Биполярный транзистор — полупроводниковый прибор с тремя выводами, подключенными к трём последовательно расположенным слоям полупроводника с чередующимся типом примесной проводимости. По этому способу чередования различают $n-p-n$ и $p-n-p$ транзисторы (известно, что $p-n$ переход открыт при подключении «плюса» к $p$-области и «минуса» к $n$-области). Вывод соответствующий центральному слою называется база, два других вывода — коллектор и эмиттер (рис. 1).  Рис. 1 Для определения выводов и типа транзистора подавайте на него напряжение не более $2~В$.
Найдите вывод базы транзистора. Зарисуйте схему измерений.
Определите тип транзистора: $p-n-p$ или $n-p-n$. Несмотря на то, что выводы коллектор и эмиттер подключены к областям с одинаковой проводимостью, они имеют разное назначение и свойства. Это достигается тем, что площадь контакта база—эмиттер значительно меньше площади база-коллектор. Для того, чтобы в цепи коллектор—эмиттер пошел ток, необходимо «открыть» транзистор. Для «открытия» транзистора между выводами база—эмиттер прикладывают разность потенциалов так, чтобы переход база—эмиттер был открыт, а переход коллектор—база закрыт. В этом режиме проявляется основное свойство транзистора: через базу течёт небольшой ток, который может управлять большим током коллектора.
Найдите выводы эмиттера и коллектора. Для этого соберите цепь по схеме рис. 2. Снимите зависимость тока коллектора $I_\text{К}$ от тока базы $I_\text{Б}$. Вычислите коэффициент усиления по току $h_{21\text{Э}}=I_\text{К}/I_\text{Б}$. Теперь поменяйте местами выводы эмиттера и коллектора. Снимите аналогичную зависимость и вычислите коэффициент усиления $h_{21\text{К}}=I_\text{Э}/I_\text{Б}$. Должно получиться $h_{21\text{Э}} > h_{21\text{К}}$. Схематически укажите выводы транзистора.
Соберите цепь по схеме рис. 3. Снимите зависимость тока коллектора $I_\text{К}$ от напряжения база—эмиттер $U_\text{БЭ}$.
Соберите усилитель (см. рис. 4, $R_\text{К}=100~\text{Ом}$). Коэффициентом усиления называется величина $K_u=U_\text{вых}/U_\text{вх}$. На вход подавайте синусоидальный сигнал с амплитудой, не превосходящей $0.5~В$. Подберите значение $R_\text{Б}$ в диапазоне $20\ldots230~\text{кОм}$ так, чтобы выходной сигнал был также синусоидальным. Если вы замечаете нелинейные искажения формы сигнала, попробуйте уменьшить амплитуду. Исследуйте зависимость коэффициента усиления $K_u$ от частоты сигнала. Исследуйте весь возможный диапазон частот.
Постройте график зависимости $K_u(f)$ в удобных координатах. Определите нижнюю граничную частоту $f_\text{н}$ и верхнюю граничную частоту $f_\text{в}$ (частоты, на которых коэффициент усиления в $\sqrt2$ раз меньше максимального значения).
Соберите схему согласно рис. 5: $R_1=2.7~\text{кОм}$, $R_2=1~\text{кОм}$. Между выходами $\rm X$, $\rm Y$ и землей включите светодиоды. Подавая на входы $\rm A$, $\rm B$ по очереди импульс положительного напряжения (показано пунктиром), опишите, как ведут себя светодиоды. Объясните результаты наблюдений.
Получите выходную характеристику транзистора (зависимость тока коллектора $I_\text{К}$ от напряжения $U_\text{КЭ}$ при фиксированном токе базы). Используйте для этого схему на рис. 6. В качестве резистора, задающего ток базы, используйте резистор $130~кОм$. Зарисуйте схему измерений.
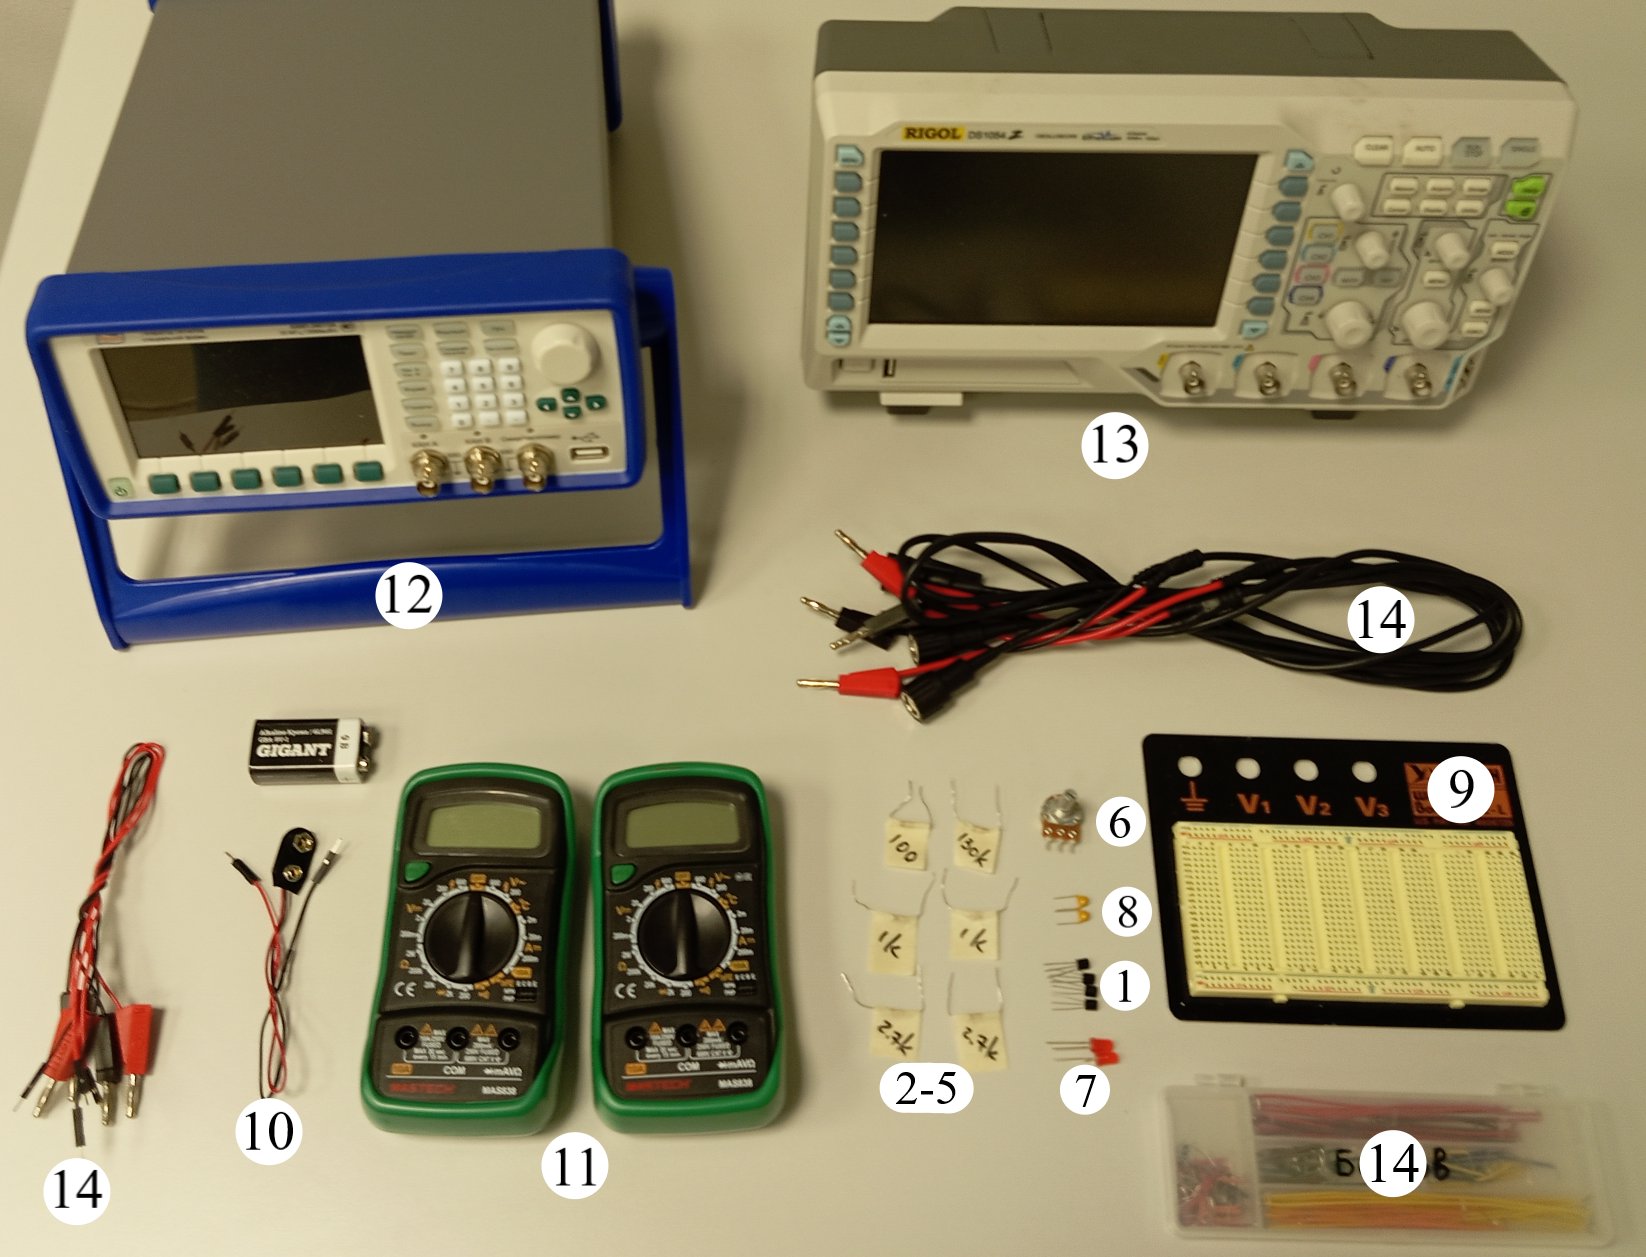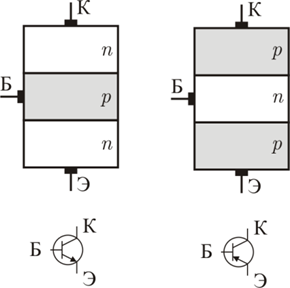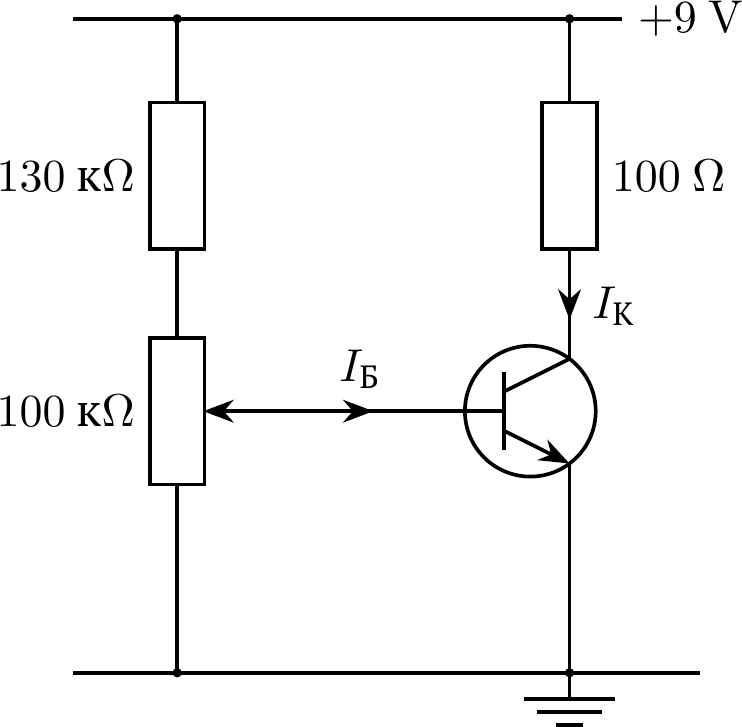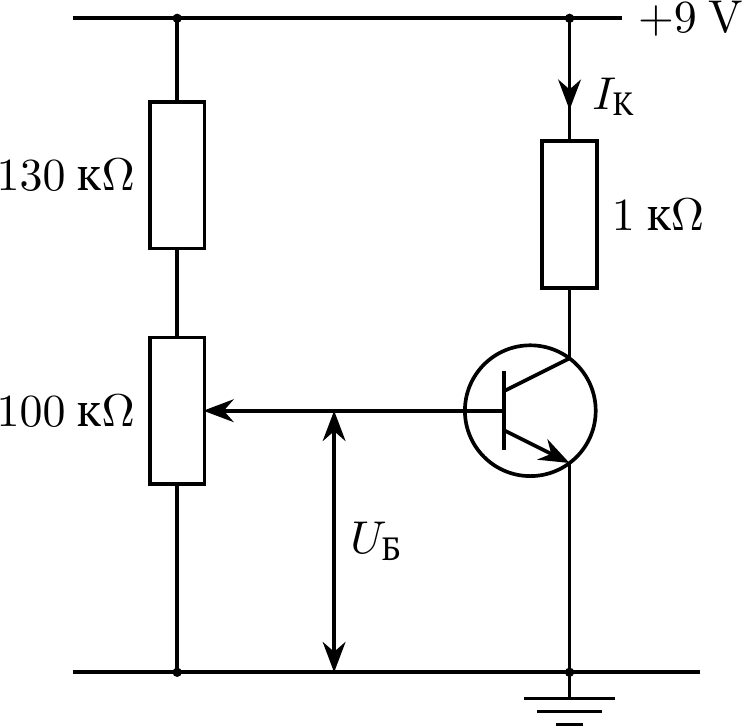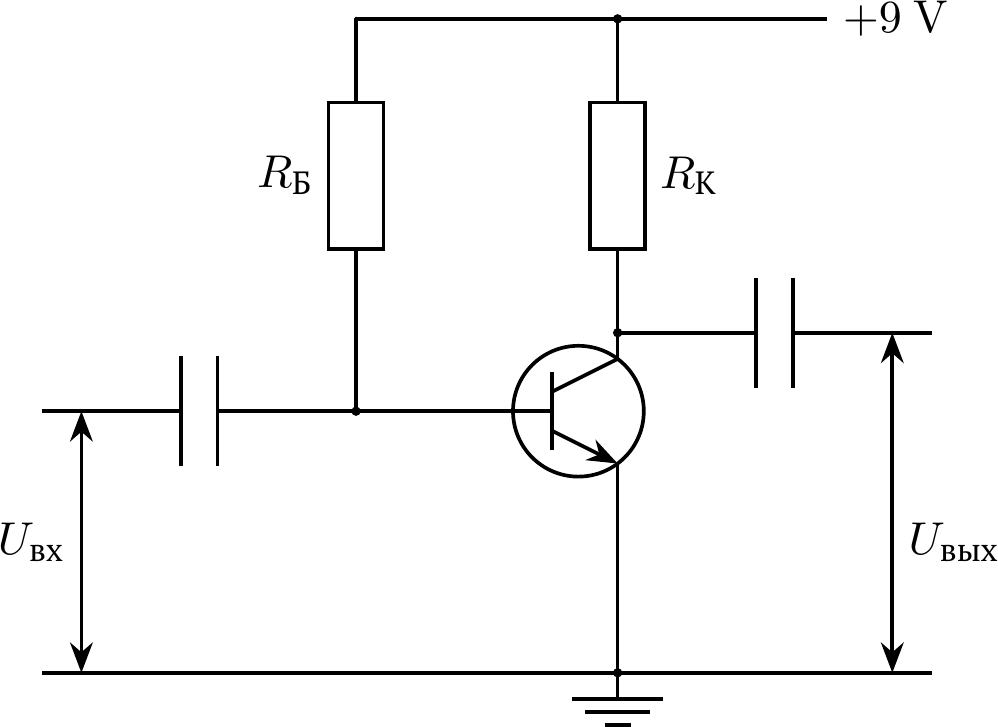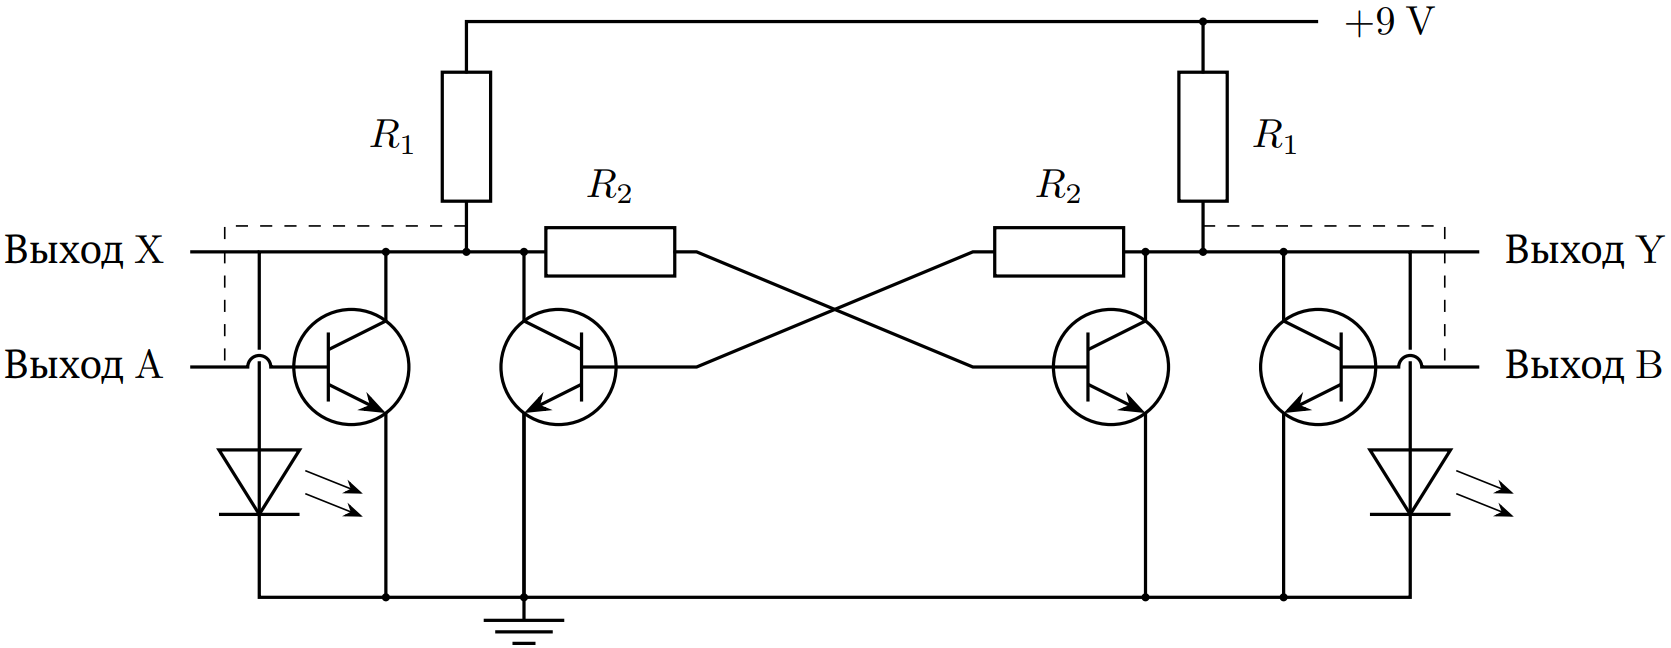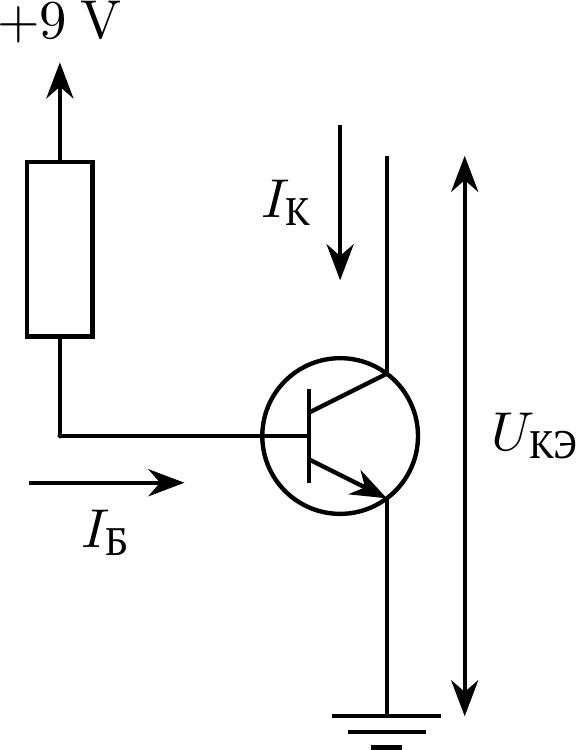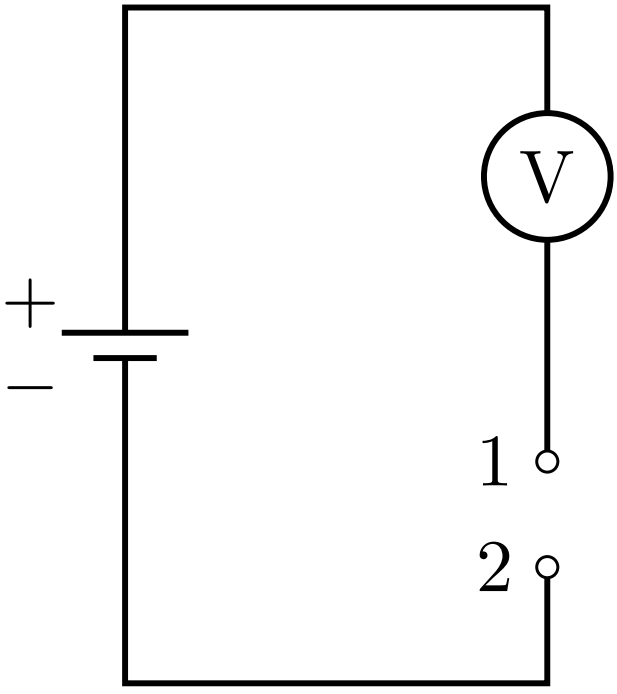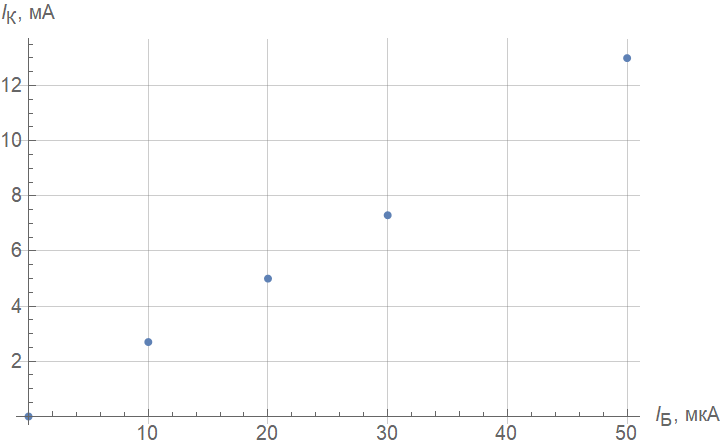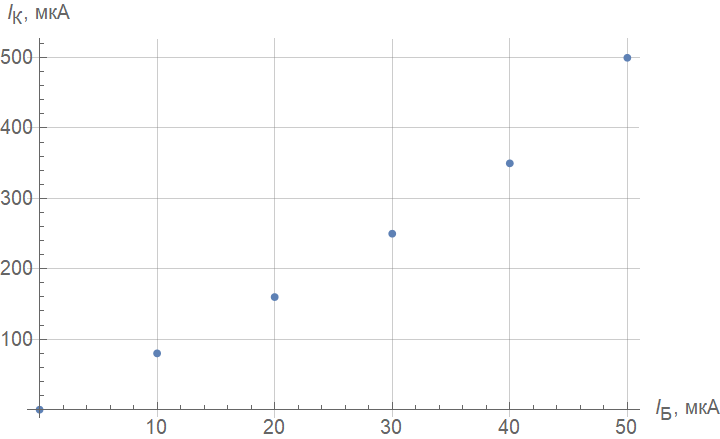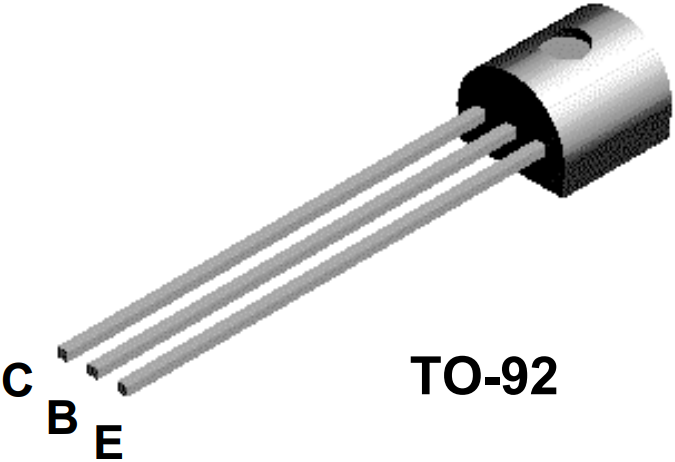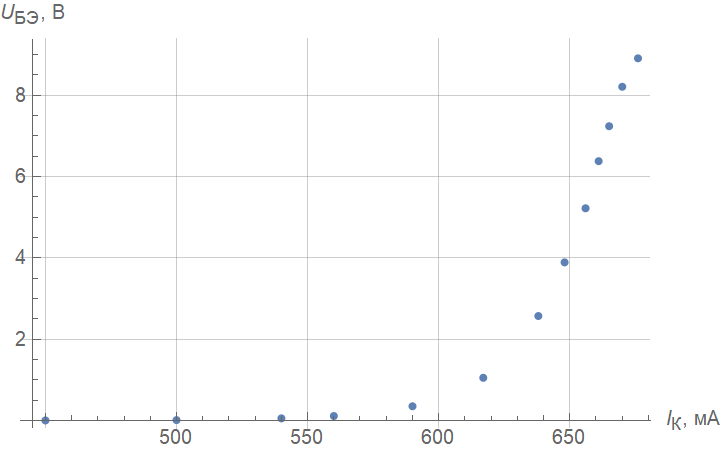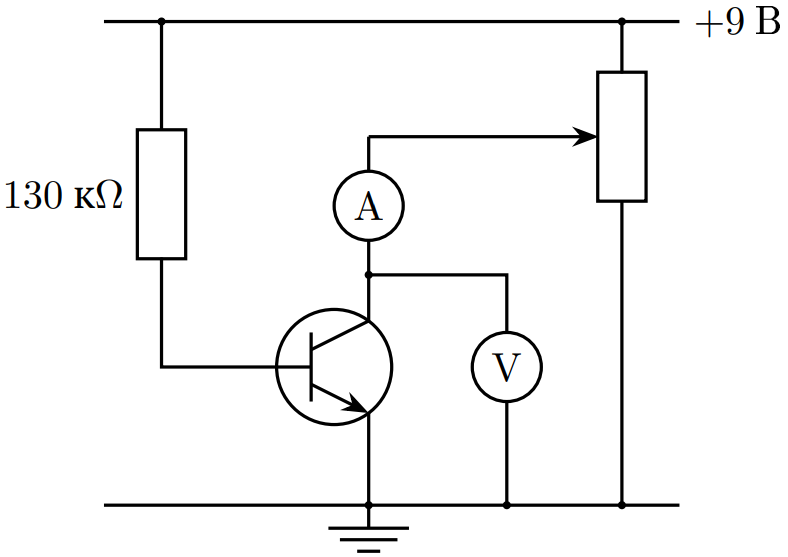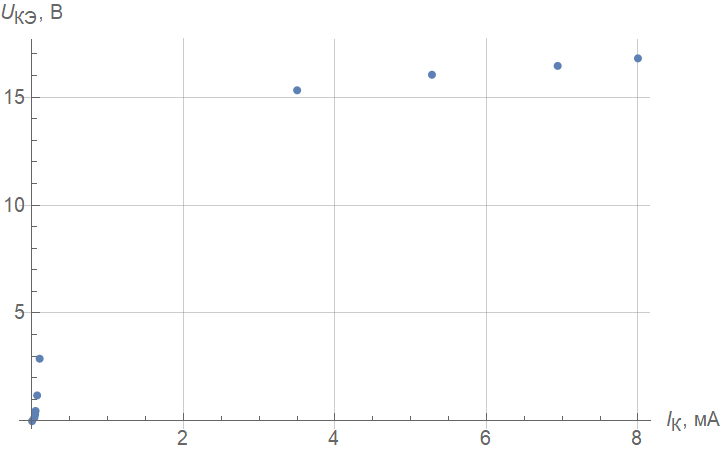
Найдите вывод базы транзистора. Зарисуйте схему измерений.
Решение: Выводы $12$БКБЭЭКЭБКБКЭ$U_V,~В$$9.4$$9.4$$1.2$$1.5$$0$$0$ | Выводы $12$ | БК | БЭ | ЭК | ЭБ | КБ | КЭ | | --- | --- | --- | --- | --- | --- | --- | | $U_V,~В$ | $9.4$ | $9.4$ | $1.2$ | $1.5$ | $0$ | $0$ |

Определите тип транзистора: $p-n-p$ или $n-p-n$.

Найдите выводы эмиттера и коллектора. Для этого соберите цепь по схеме рис. 2. Снимите зависимость тока коллектора $I_\text{К}$ от тока базы $I_\text{Б}$. Вычислите коэффициент усиления по току $h_{21\text{Э}}=I_\text{К}/I_\text{Б}$.  Теперь поменяйте местами выводы эмиттера и коллектора. Снимите аналогичную зависимость и вычислите коэффициент усиления $h_{21\text{К}}=I_\text{Э}/I_\text{Б}$. Должно получиться $h_{21\text{Э}} > h_{21\text{К}}$. Схематически укажите выводы транзистора.
Решение: Правильное подключение (внизу эмиттер) $I_Б, ~мкА$$0$$10$$20$$30$$50$$I_К, ~мА$$0$$2.7$$5$$7.3$$13$  Неправильное подключение (внизу коллектор) $I_Б,~ мкА$$0$$10$$20$$30$$40$$50$$I_К,~ мкА$$0$$80$$160$$250$$350$$500$   Примечание: Наличие резистора $100 ~Ом$ в цепи коллектора обязательно. Без него транзистор приходит в насыщение, $I_{К}=100~мА$, и получается неверный ответ $h_{21К}=1000$, неправильно определяются коллектор—эмиттер. | $I_Б, ~мкА$ | $0$ | $10$ | $20$ | $30$ | $50$ | | --- | --- | --- | --- | --- | --- | | $I_К, ~мА$ | $0$ | $2.7$ | $5$ | $7.3$ | $13$ |

Соберите цепь по схеме рис. 3. Снимите зависимость тока коллектора $I_\text{К}$ от напряжения база—эмиттер $U_\text{БЭ}$.
Решение: Транзистор резко открывается при $U_{БЭ}=600~мВ$. $U_{БЭ},~ мВ$$0$$340$$450$$500$$540$$560$$590$$617$$638$$648$$656$$661$$665$$670$$676$$I_К,~ мА$$0$$0$$0.0014$$0.01$$0.052$$0.11$$0.35$$1.05$$2.57$$3.89$$5.22$$6.38$$7.24$$8.21$$8.91$  | $U_{БЭ},~ мВ$ | $0$ | $340$ | $450$ | $500$ | $540$ | $560$ | $590$ | $617$ | $638$ | $648$ | $656$ | $661$ | $665$ | $670$ | $676$ | | --- | --- | --- | --- | --- | --- | --- | --- | --- | --- | --- | --- | --- | --- | --- | --- | | $I_К,~ мА$ | $0$ | $0$ | $0.0014$ | $0.01$ | $0.052$ | $0.11$ | $0.35$ | $1.05$ | $2.57$ | $3.89$ | $5.22$ | $6.38$ | $7.24$ | $8.21$ | $8.91$ |

Соберите усилитель (см. рис. 4, $R_\text{К}=100~\text{Ом}$). Коэффициентом усиления называется величина $K_u=U_\text{вых}/U_\text{вх}$. На вход подавайте синусоидальный сигнал с амплитудой, не превосходящей $0.5~В$. Подберите значение $R_\text{Б}$ в диапазоне $20\ldots230~\text{кОм}$ так, чтобы выходной сигнал был также синусоидальным. Если вы замечаете нелинейные искажения формы сигнала, попробуйте уменьшить амплитуду. Исследуйте зависимость коэффициента усиления $K_u$ от частоты сигнала. Исследуйте весь возможный диапазон частот.

Постройте график зависимости $K_u(f)$ в удобных координатах. Определите нижнюю граничную частоту $f_\text{н}$ и верхнюю граничную частоту $f_\text{в}$ (частоты, на которых коэффициент усиления в $\sqrt2$ раз меньше максимального значения).

Соберите схему согласно рис. 5: $R_1=2.7~\text{кОм}$, $R_2=1~\text{кОм}$. Между выходами $\rm X$, $\rm Y$ и землей включите светодиоды. Подавая на входы $\rm A$, $\rm B$ по очереди импульс положительного напряжения (показано пунктиром), опишите, как ведут себя светодиоды. Объясните результаты наблюдений. Собранная схема называется симметричным статическим триггером с инверсными выходами (с резистивной связью).

Получите выходную характеристику транзистора (зависимость тока коллектора $I_\text{К}$ от напряжения $U_\text{КЭ}$ при фиксированном токе базы). Используйте для этого схему на рис. 6. В качестве резистора, задающего ток базы, используйте резистор $130~кОм$. Зарисуйте схему измерений.
Решение: Собираем схему. Видим, что ток выходит на насыщение $I=15~мА$ при напряжениях больше $2~В$.  $U_{КЭ},~ В$$0$$0.03$$0.04$$0.046$$0.067$$0.1$$3.5$$5.28$$6.94$$8$$I_{К},~ мА$$0$$0.158$$0.306$$0.47$$1.19$$2.89$$15.32$$16.04$$16.45$$16.8$  | $U_{КЭ},~ В$ | $0$ | $0.03$ | $0.04$ | $0.046$ | $0.067$ | $0.1$ | $3.5$ | $5.28$ | $6.94$ | $8$ | | --- | --- | --- | --- | --- | --- | --- | --- | --- | --- | --- | | $I_{К},~ мА$ | $0$ | $0.158$ | $0.306$ | $0.47$ | $1.19$ | $2.89$ | $15.32$ | $16.04$ | $16.45$ | $16.8$ |
Темы:
E